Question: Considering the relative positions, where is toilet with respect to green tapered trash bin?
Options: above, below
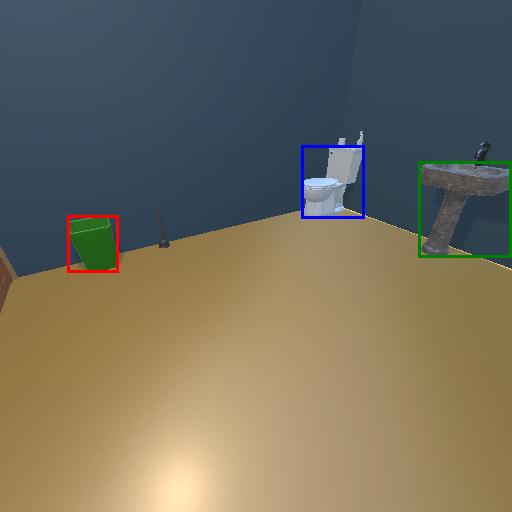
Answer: above